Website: slack
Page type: stored-credit-cards
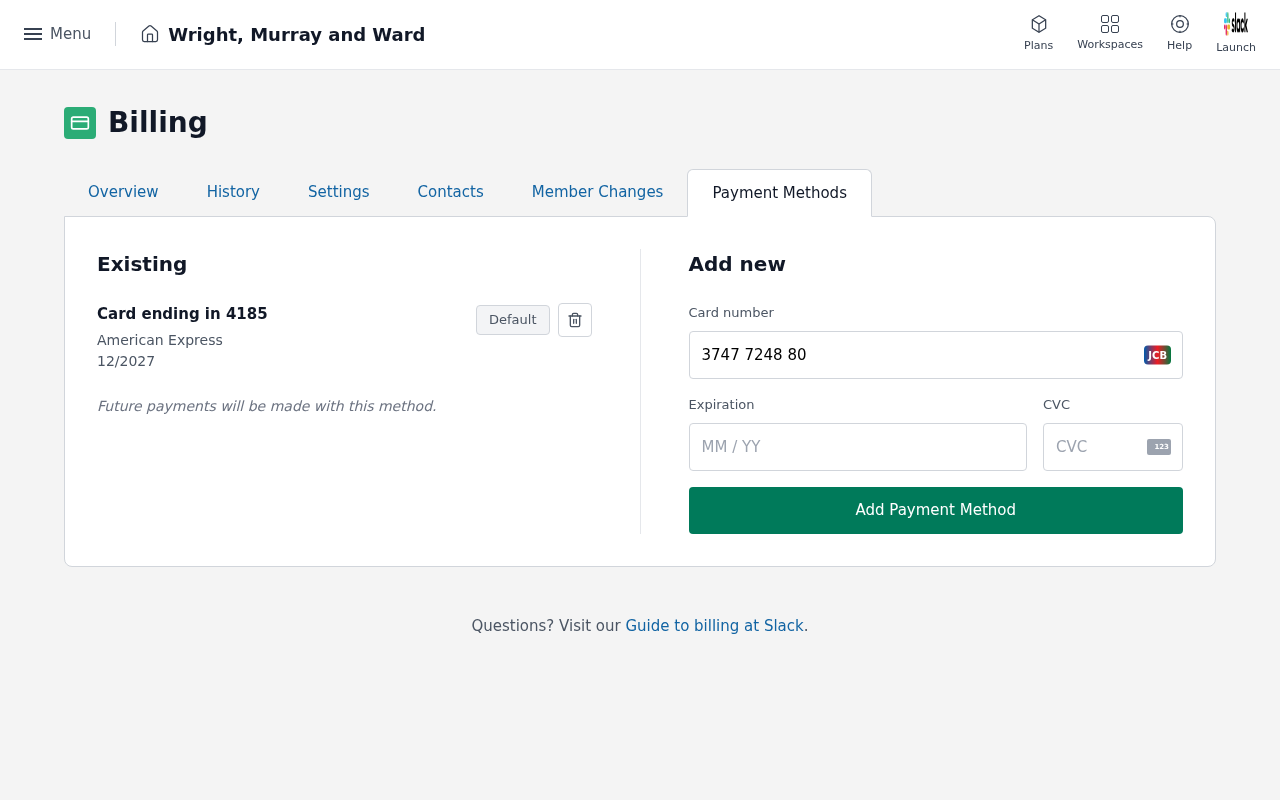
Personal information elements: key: PII_CARD_CVV
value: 8146
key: PII_CARD_EXPIRY
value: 12/2027
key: PII_CARD_EXPIRY
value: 12/27
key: PII_CARD_LAST4
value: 4185
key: PII_CARD_NUMBER
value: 3747 7248 8024 185
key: PII_CARD_TYPE
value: American Express
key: PII_COMPANY
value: Wright, Murray and Ward